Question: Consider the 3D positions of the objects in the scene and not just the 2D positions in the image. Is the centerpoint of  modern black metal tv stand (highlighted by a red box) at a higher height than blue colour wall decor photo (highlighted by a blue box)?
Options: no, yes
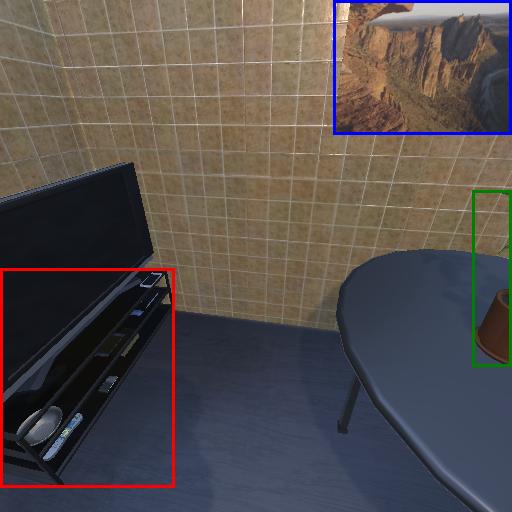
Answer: no